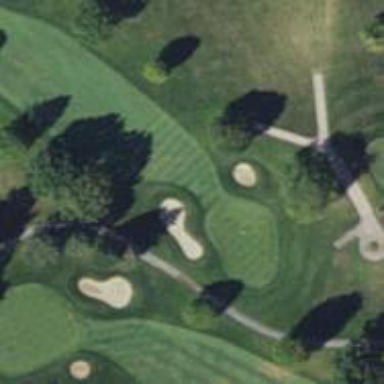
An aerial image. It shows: Golf hole.